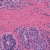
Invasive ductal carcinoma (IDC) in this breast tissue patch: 0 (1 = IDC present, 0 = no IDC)